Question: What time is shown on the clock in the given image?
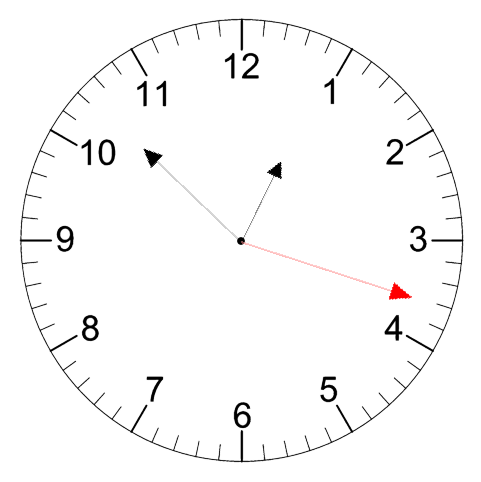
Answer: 12:52:18